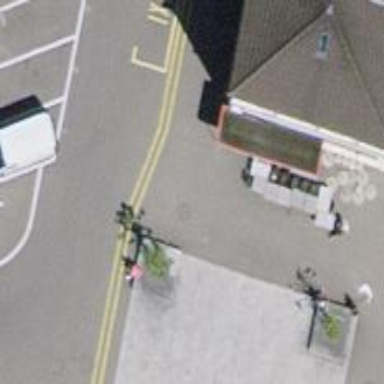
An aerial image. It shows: Concrete bench.